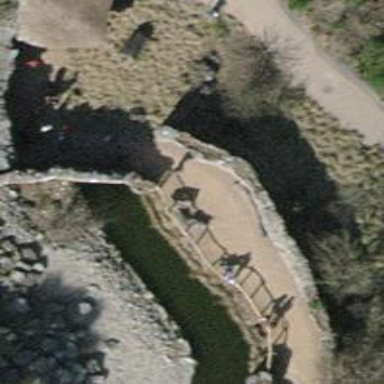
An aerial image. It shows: Brown bench in the vicinity.